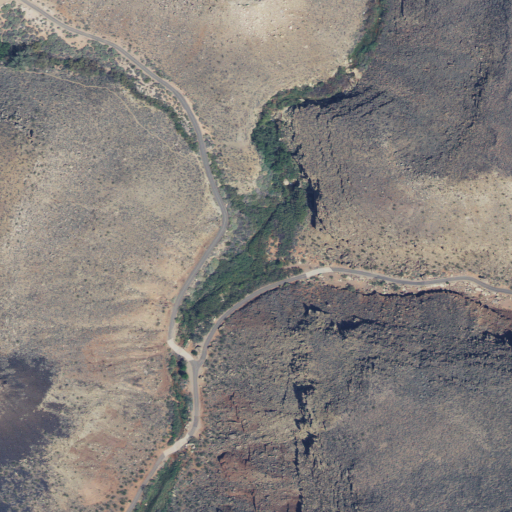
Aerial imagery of valley in Utah named Cottonwood Wash containing shrub, open development, herbaceous wetlands, woody wetlands, and low intensity development